Question: I am using Codeigniter to create an Autocomplete for user names:
Using the parameter : search-user?term=s I get the following data back as Json :
'''
{"id":"1","value":"Stuart Blackett"}{"id":"2","value":"Simon Wilton"}
'''

However when I am running the auto select, On the search for say "St" it brings back by name in the options, But also the ID as well.
How do I prevent this from happening? I suspect my loop could be the issue.
My PHP Function is as follows :
'''
function search_user()
{
$term = $this->input->get('term');
$user_search = $this->vendor_model->search_user($term);
$user['response'] = 'false';
if(count($user_search) > 0)
{
$user['response'] = 'true';
$user = array();
foreach($user_search as $user)
{
$user = array(
'id' => $user->user_id,
'value' => $user->user_firstname .' '. $user->user_surname
);
echo json_encode($user);
}
}
}
'''
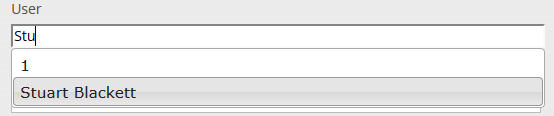
Answer: '{"id":"1","value":"Stuart Blackett"}{"id":"2","value":"Simon Wilton"}' isn't valid JSON.
Try not echoing each '$user''s information separately - instead, build a new array of 'users' and 'json_encode()' that array. Example:
'''
foreach($user_search as $user) {
$users[] = array(
'id' => $user->user_id,
'value' => $user->user_firstname .' '. $user->user_surname
);
}
echo json_encode($users);
'''